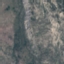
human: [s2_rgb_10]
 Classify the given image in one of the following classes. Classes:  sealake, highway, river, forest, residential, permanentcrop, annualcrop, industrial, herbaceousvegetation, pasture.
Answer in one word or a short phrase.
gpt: HerbaceousVegetation